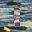
Label: 1